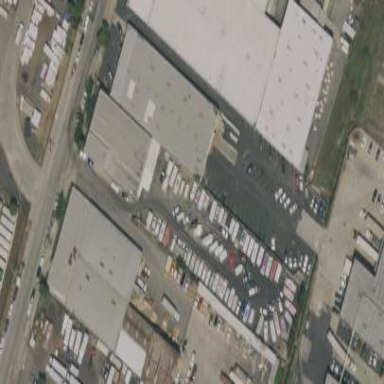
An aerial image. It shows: Industrial building.